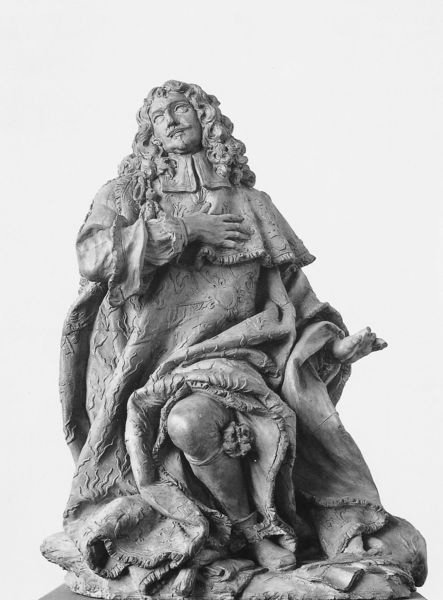
Titel: Louis Phélipeaux de la Vrillière (Bozzetto)
Künstler: Domenico Guidi
Institution: Berlin, Staatliche Museen - Preußischer Kulturbesitz
Schlagwörter: hand, mann, umhang, sitzen, brust, frankreich, geste, marmor, muster, bart, hemd, falten, kragen, stein, ärmel, figur, gewand, haare, mantel, pose, locken, skulptur, statue, italien, könig, strumpf, bildhauerei, faltenwurf, plastik, rüschen, knie, revolution, knien, stiefel, talar, schmerz, knieend, ehre, herz, gips, ludwig, mamor, allongeperücke, eid, strumpfband, gnade, beffchen